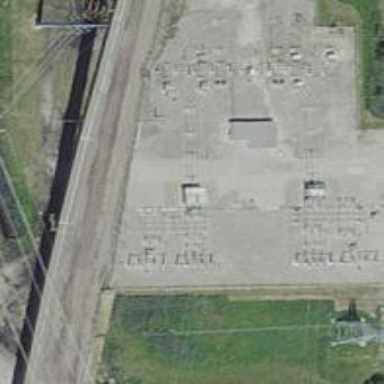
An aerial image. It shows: Switch for power supply.